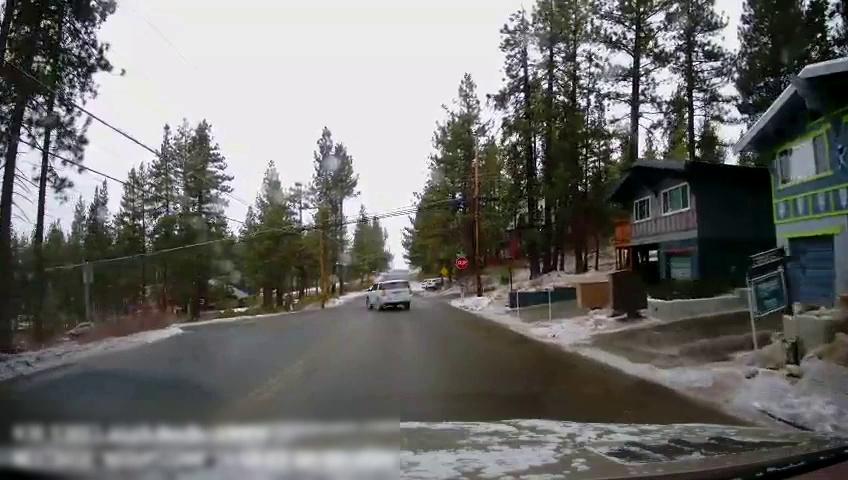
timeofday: Day
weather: Snowy
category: Drivable Space
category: Vehicles | Truck
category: Vehicles | SUV
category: Traffic | Signs